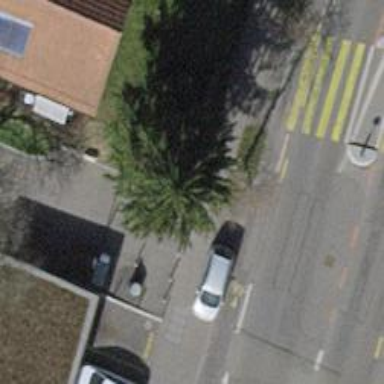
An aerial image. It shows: Bollard barrier.